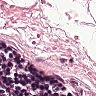
Metastatic tissue present: no